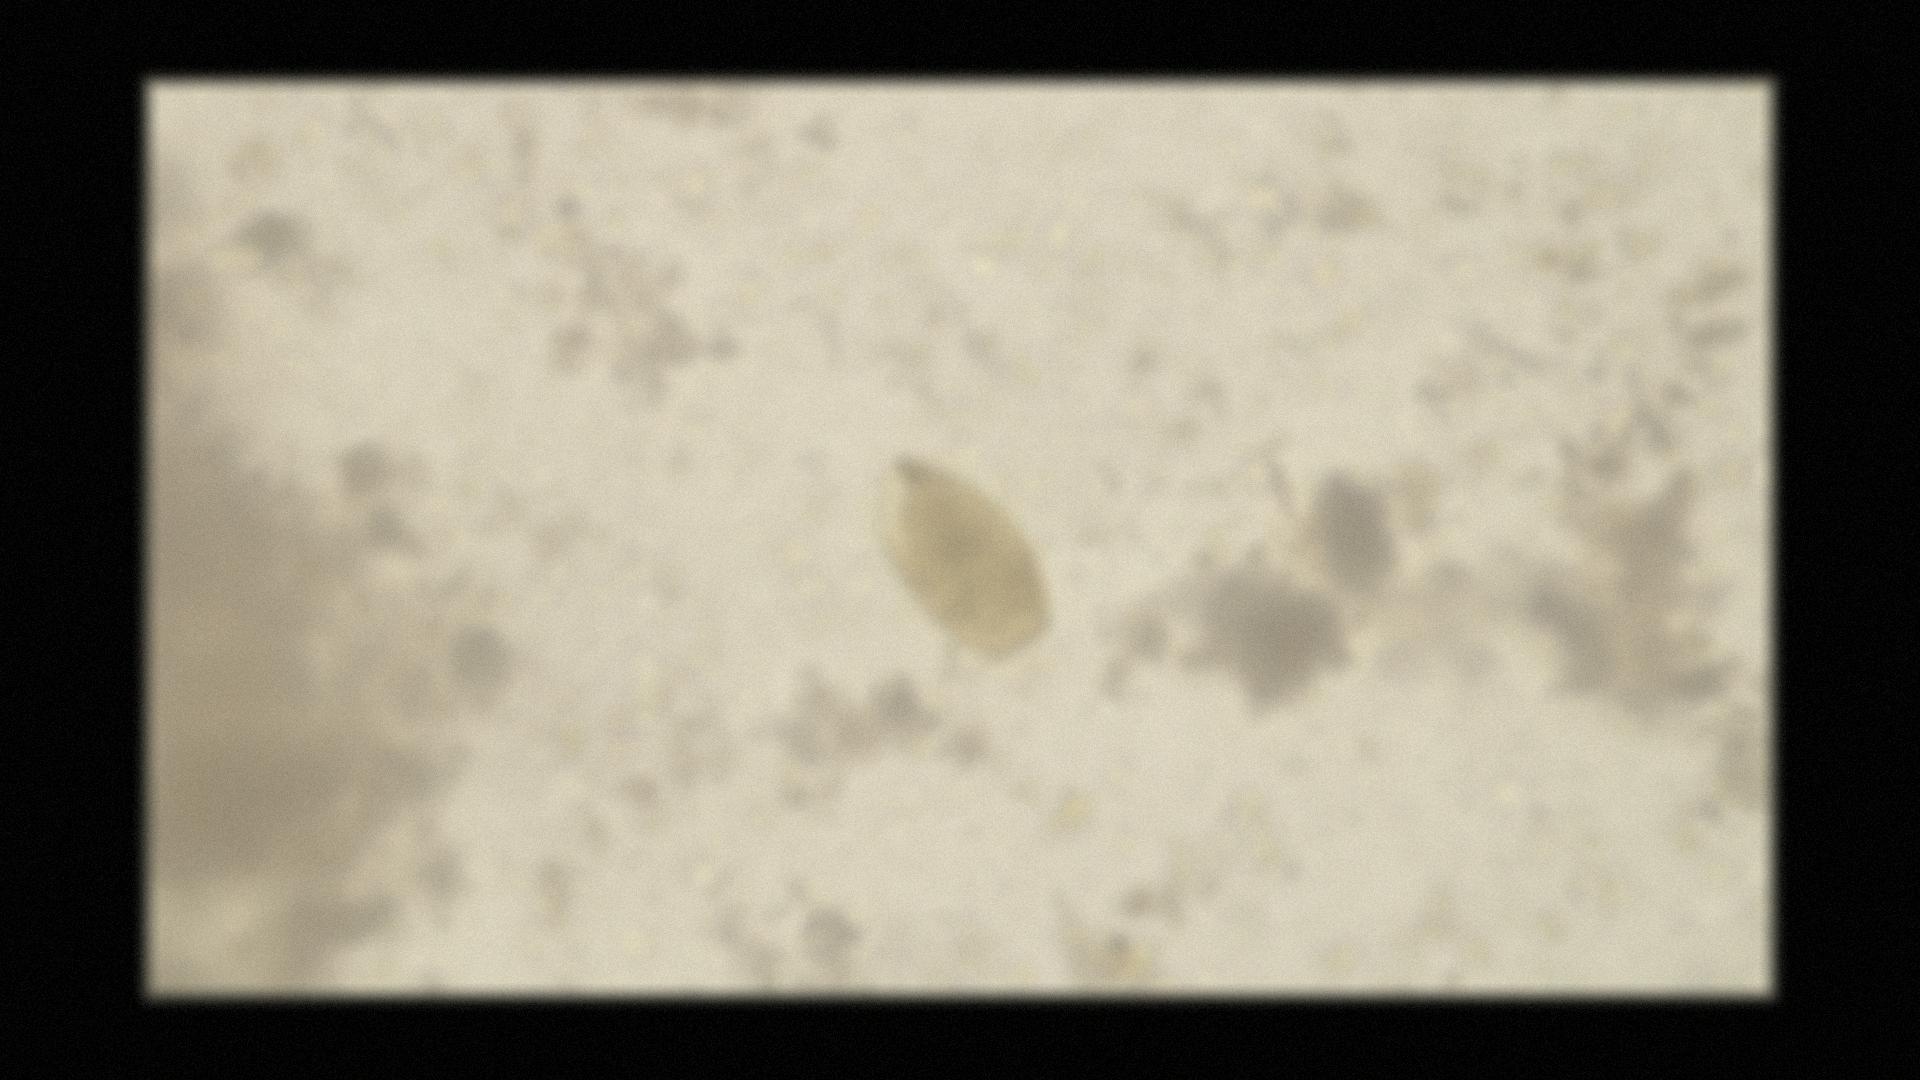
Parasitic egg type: Paragonimus spp